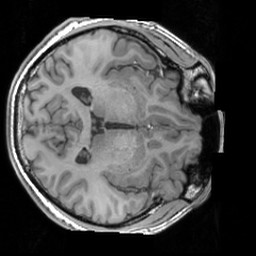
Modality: T1w
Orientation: axial
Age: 21
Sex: male
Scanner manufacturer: siemens
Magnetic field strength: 3 T
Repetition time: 1.63 s
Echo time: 0.00311 s